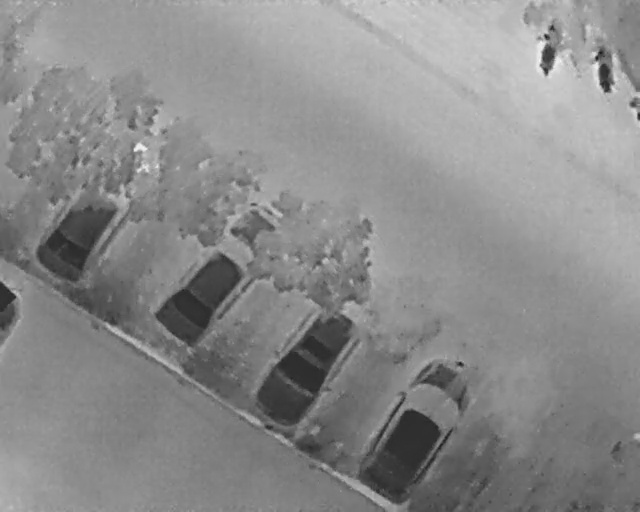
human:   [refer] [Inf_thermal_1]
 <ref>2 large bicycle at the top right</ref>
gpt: <box>[[90, 11, 98, 16, 175], [80, 6, 90, 12, 8]]</box>

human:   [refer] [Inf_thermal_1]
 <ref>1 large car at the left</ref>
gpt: <box>[[10, 24, 21, 56, 124]]</box>

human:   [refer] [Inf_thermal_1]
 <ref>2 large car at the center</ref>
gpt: <box>[[29, 37, 39, 70, 129], [43, 53, 54, 84, 123]]</box>